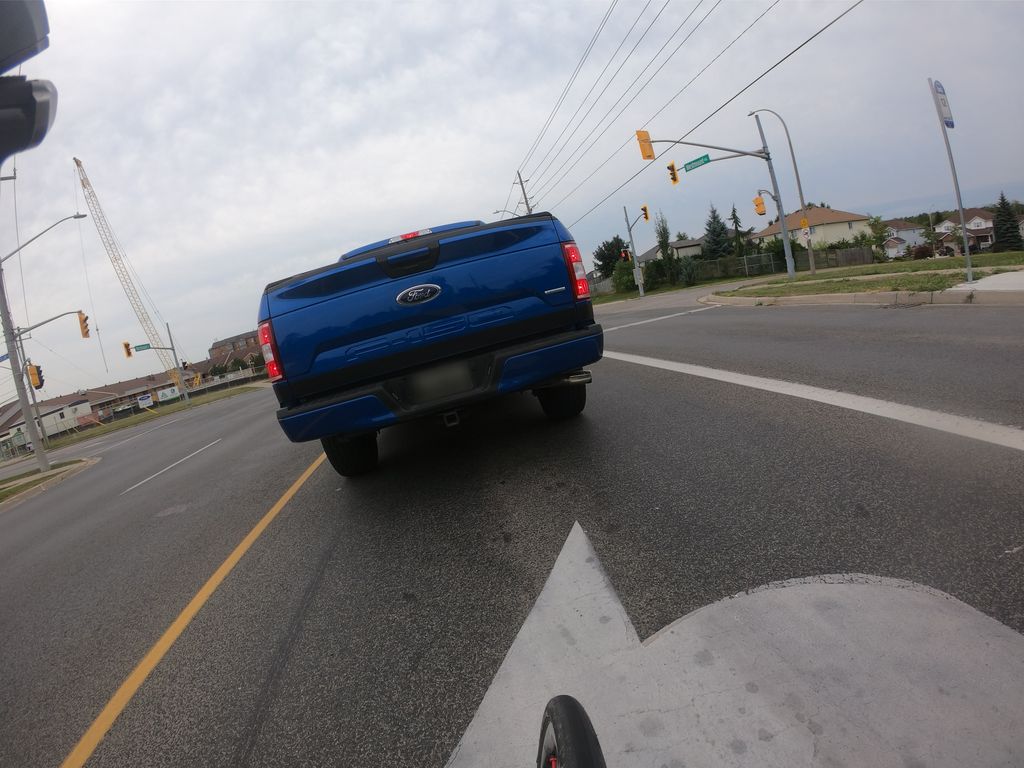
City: kitchener-waterloo